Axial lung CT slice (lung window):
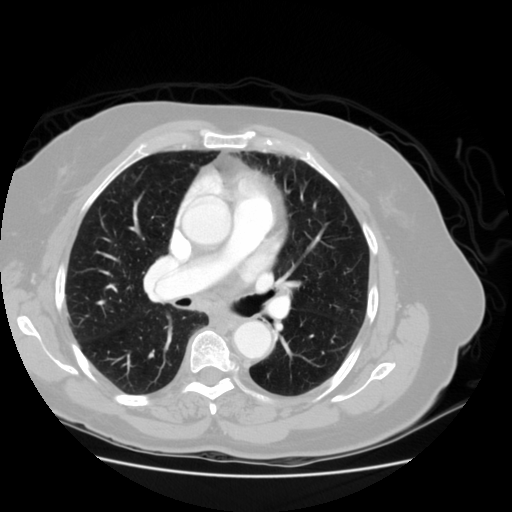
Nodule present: no